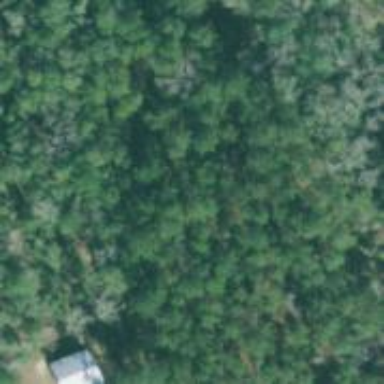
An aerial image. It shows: Woodland with needle-leaved trees.